Field crop: maize
Growth stage: 2
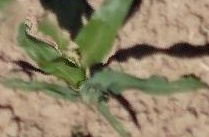
Species: maize